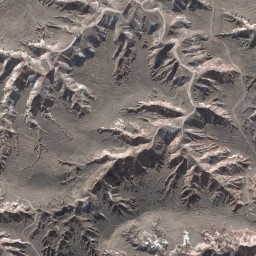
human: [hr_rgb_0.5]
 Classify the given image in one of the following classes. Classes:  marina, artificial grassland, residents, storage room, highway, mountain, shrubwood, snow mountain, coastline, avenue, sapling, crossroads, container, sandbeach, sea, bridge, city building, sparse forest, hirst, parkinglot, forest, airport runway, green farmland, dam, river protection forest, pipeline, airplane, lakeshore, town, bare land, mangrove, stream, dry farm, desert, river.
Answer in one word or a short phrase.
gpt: mountain